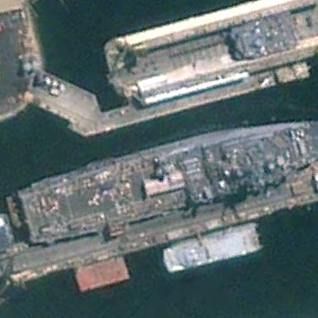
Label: combat